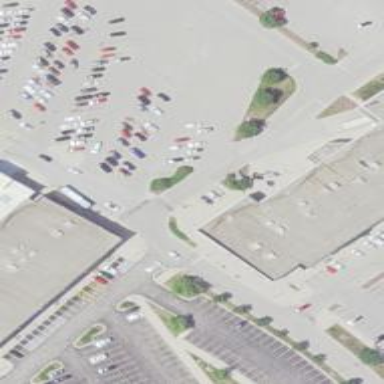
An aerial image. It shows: Mall building.